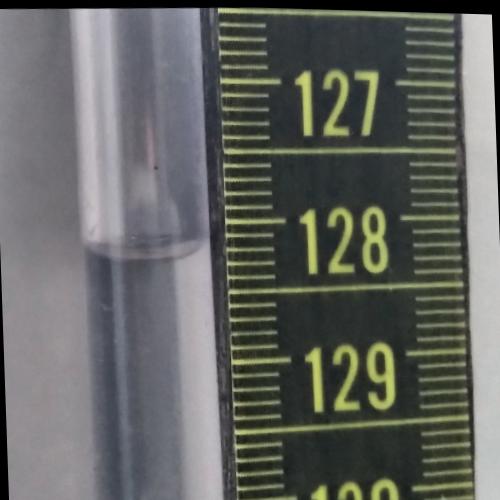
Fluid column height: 128.2 cm